Interaction volume radius: 5 \u00c5
Interaction volume height: 20 \u00c5
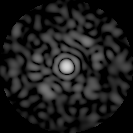
Disorder parameter: 0.8129